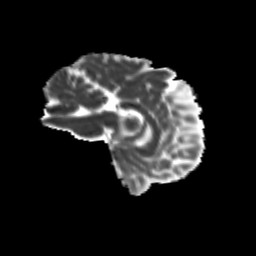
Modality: MD
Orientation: sagittal
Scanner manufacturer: siemens
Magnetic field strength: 3 T
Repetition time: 9.2 s
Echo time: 0.084 s